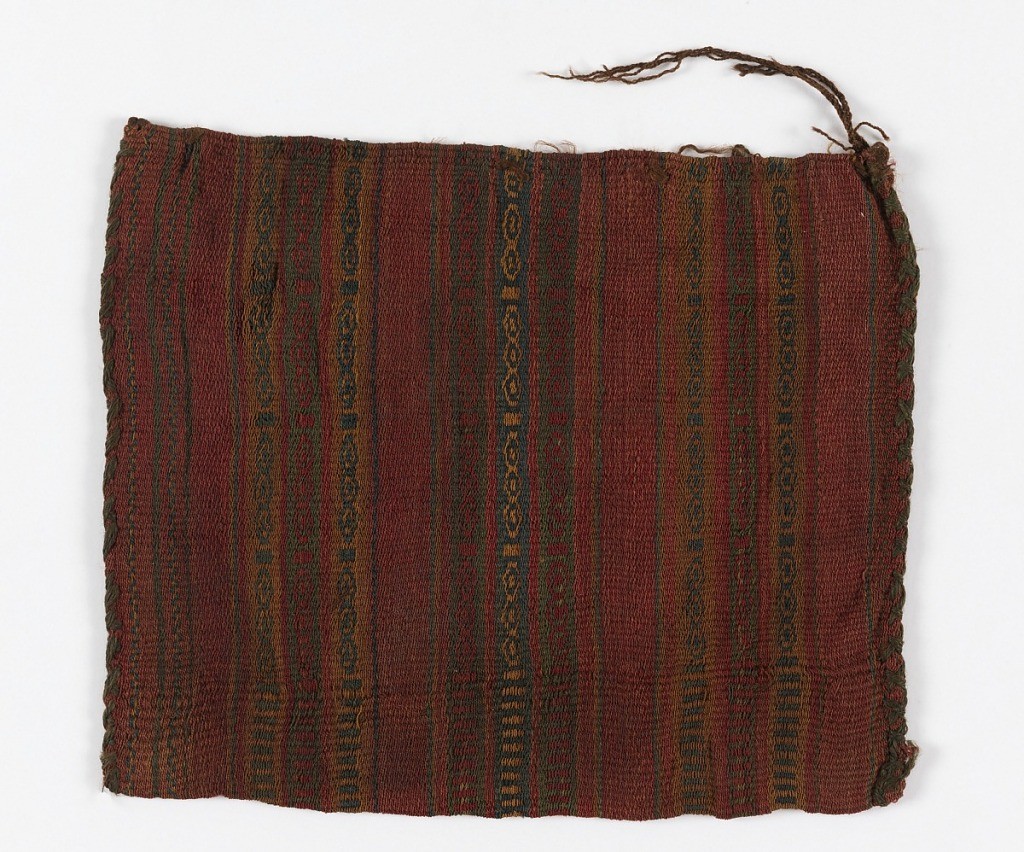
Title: Coca bag
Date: possibly 1200
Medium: wool Technique: Section A) complementary warps, plain weave; Section B) warp-faced plain weave
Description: Small bag, woven in narrow stripes of red, dark green, and brown. Hand stitched at sides to form bag. Warp selvage for bag opening